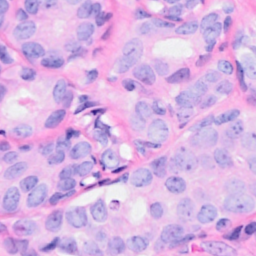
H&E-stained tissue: Breast